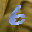
Label: 6